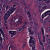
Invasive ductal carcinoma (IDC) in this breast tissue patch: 1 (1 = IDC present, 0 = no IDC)